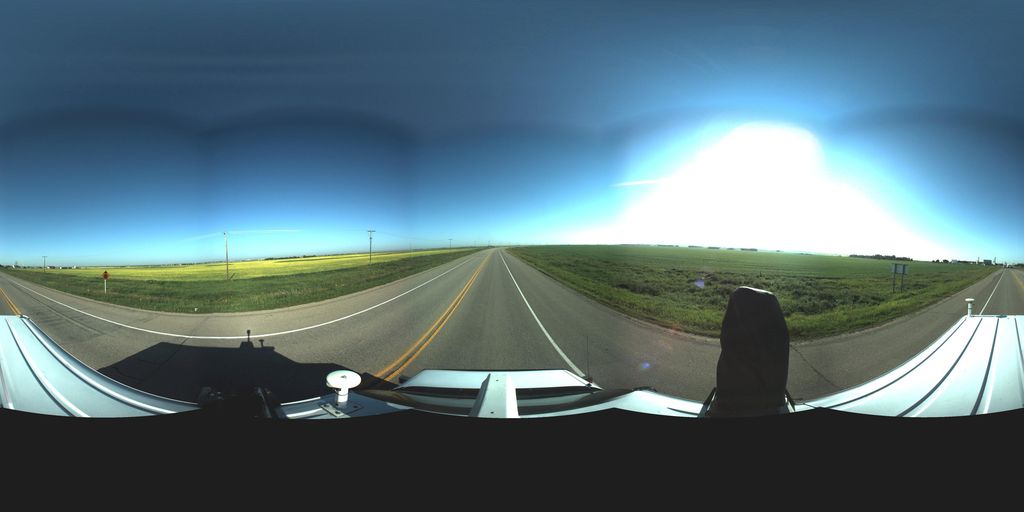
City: saskatoon